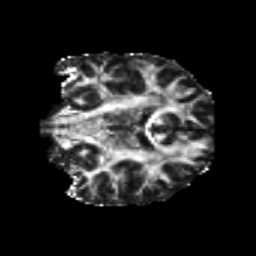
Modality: FA
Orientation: coronal
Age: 21
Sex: female
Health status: healthy
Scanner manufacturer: philips
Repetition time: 7.391 s
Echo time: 0.08599 s